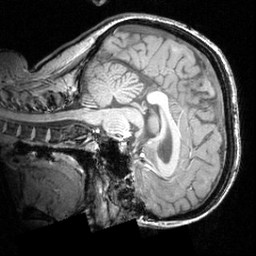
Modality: T1w
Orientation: sagittal
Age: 25
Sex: female
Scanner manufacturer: siemens
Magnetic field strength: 3.951 T
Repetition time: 2.5 s
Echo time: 0.00393 s